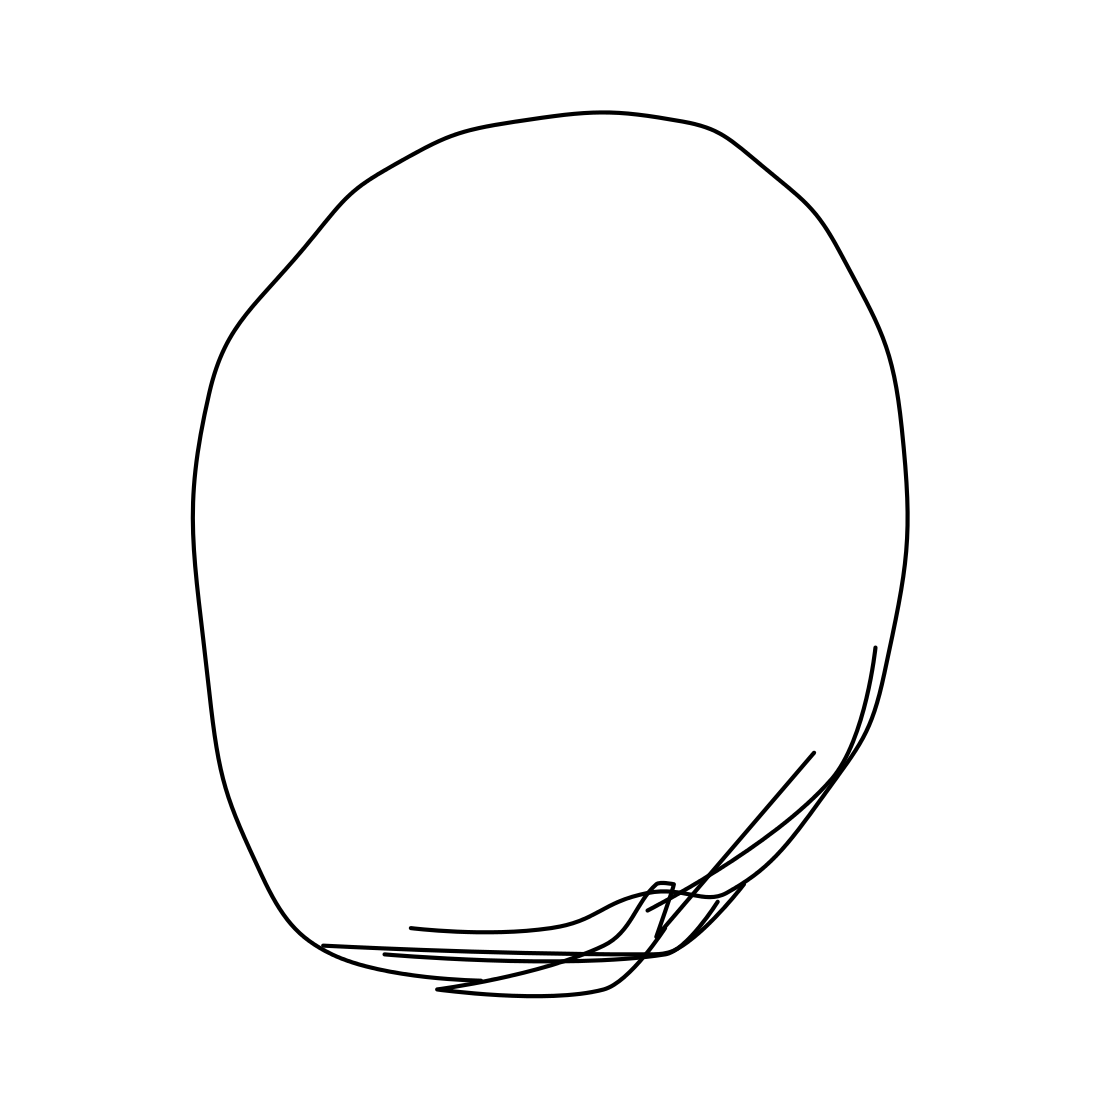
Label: moon